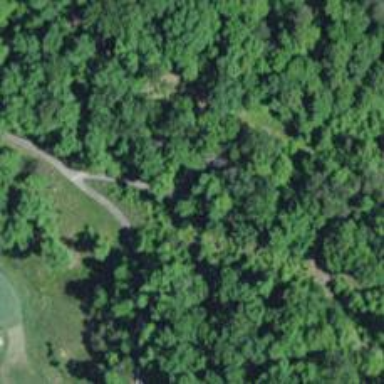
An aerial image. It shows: Footway that resembles golf path.